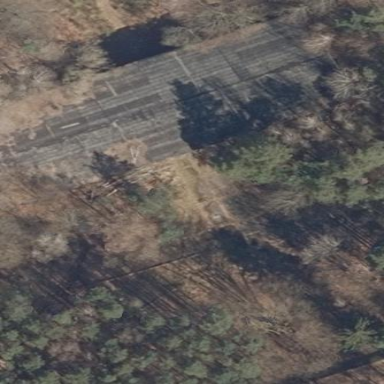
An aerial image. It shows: Ruins of building.